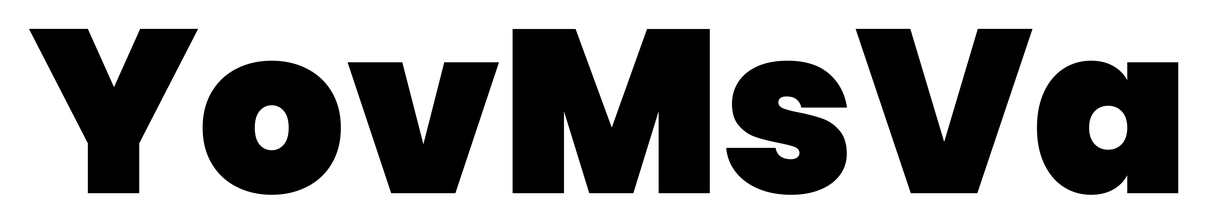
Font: Poppins-Black